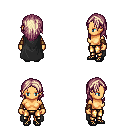
a pixel art fantasy rpg character, female body template, human, tanned skin, black cape, gold greaves, white blonde long hairstyle, leather bracers, ghillies, four views (front, back, left, right), 2x2 character sprite sheet, small pixel art, hard edges, no anti-aliasing